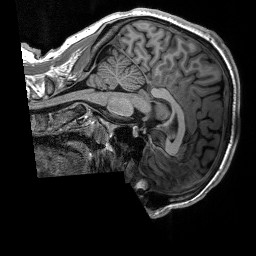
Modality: T1w
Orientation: sagittal
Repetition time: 8 s
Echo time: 0.066 s